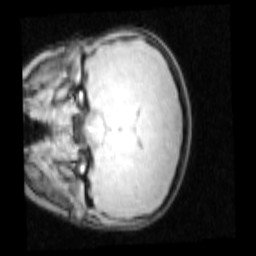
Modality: PDw
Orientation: coronal
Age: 10
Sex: female
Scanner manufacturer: siemens
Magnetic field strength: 3 T
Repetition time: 0.25 s
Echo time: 0.00103 s